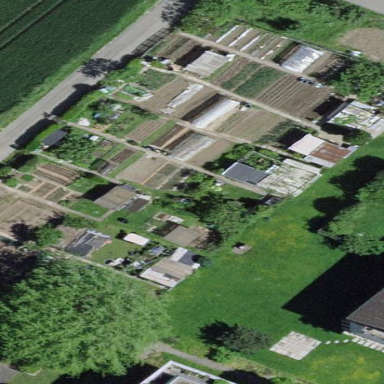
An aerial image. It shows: Area designated for allotments.